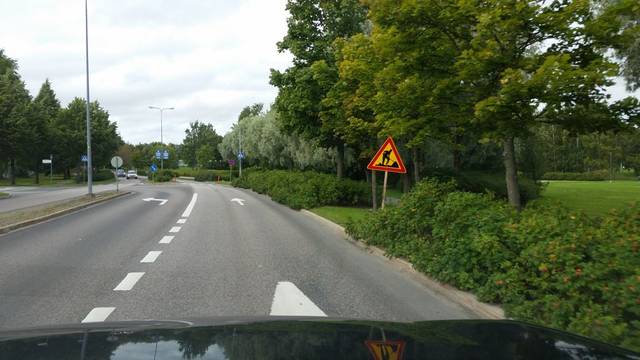
Region: Finland
Coordinates: 60.185, 24.802